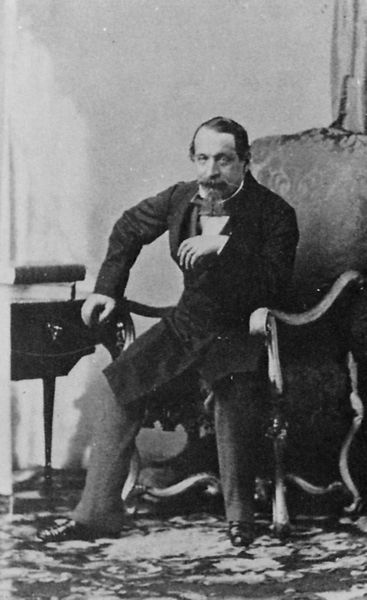
Titel: Napoléon III.
Künstler: Andrè Adolphe Eugené Disdéri
Institution: Privatsammlung
Schlagwörter: dunkel, flügel, hand, mann, schatten, weiß, sitzen, finger, frisur, geste, grau, haar, hell, hintergrund, holz, licht, nase, ohr, raum, schwarz, stirn, stuhl, tisch, zimmer, blick, ornament, rock, schleife, teppich, alt, anzug, bart, hemd, hose, jacke, schnurrbart, wand, arm, augen, kragen, bildnis, herr, hände, innenraum, portrait, porträt, rückenlehne, vorhang, boden, haare, mantel, pose, sessel, sitzend, augenbrauen, vornehm, beine, bücher, schreibtisch, armlehne, lehne, schuhe, frack, schnäuzer, polster, krawatte, klavier, stuhllehne, atelier, hausmantel, poliert, fliege, gehrock, revers, schnauzbart, foto, fotografie, photographie, buch, gestützt, schwarz-weiß, künstler, humor, bismarck, aufstehen, gekämmt, foliant, armlehnen, hellgrau, stapel, oberlippenbart, zier, sekretär, fotographie, kanzler, aufnahme, geschnitzt, sitzmöbel, garu, schwrzweiß, breitbeinig, psieren, pgoto, stresemann, atleieraufnahme, vorhanh, kaiserlich, arm hand, glanzschuhbuch, haolzlehne, lckschuhe, prunksessel, überrock